Question: If I have an unknown number of items to display, each within their own column, is there a way to get them to wrap equally without having to create new rows for each?
I have
'''
<div class="row">
<!-- 1st col --><div class="col-md-3 col-sm-4 col-xs-6"><h1>Title lorem</h1><p>Short</p></div>
<!-- 2nd col --><div class="col-md-3 col-sm-4 col-xs-6"><h1>Title lorem</h1><p>Description lorem</p></div>
...
<!-- nth col --><div class="col-md-3 col-sm-4 col-xs-6"><h1>Title lorem</h1><p>Description lorem that might be long</p></div>
</div>
'''
The columns will have varying heights, which can sometimes lead to unequally distributed columns:

Is it possible to get the columns to always wrap in rows of 4 columns (for medium), 3 columns (for small), or 2 columns (for extra-small) with just CSS, or will I need some JS or to use some server side programming to create new rows?
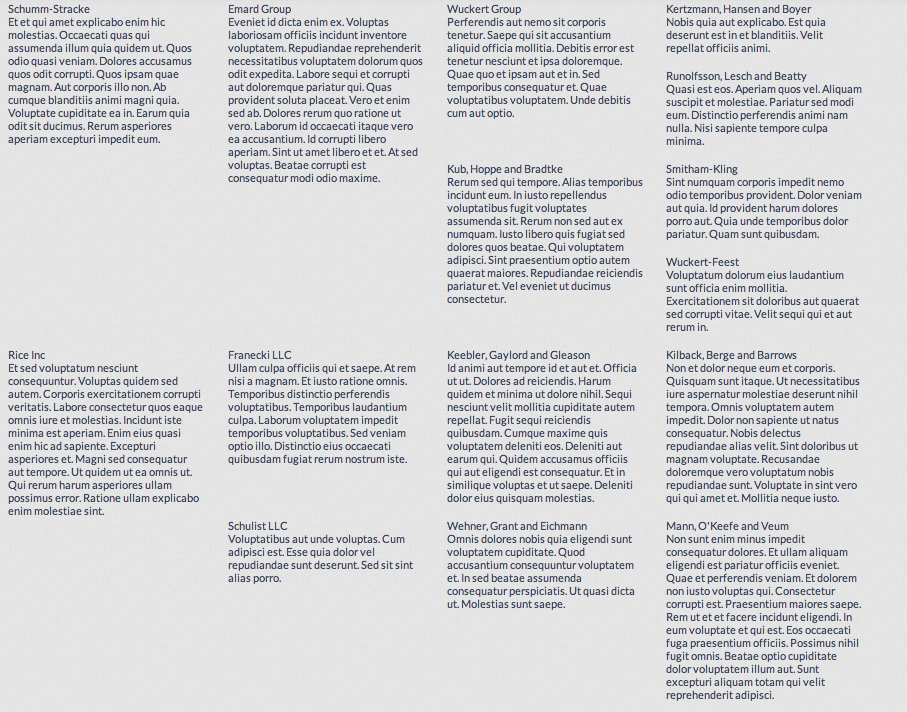
Answer: Thats unfortunately not how the grid works. You could use something like <URL> or have different containers generated for each breakpoint with php. e.g.:
'''
<div class ="visible-xs"><div class ="row">... </div></div>
<div class ="visible-sm"><div class ="row">... </div></div>
<div class ="visible-md"><div class ="row">... </div></div>
'''